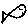
Label: fish